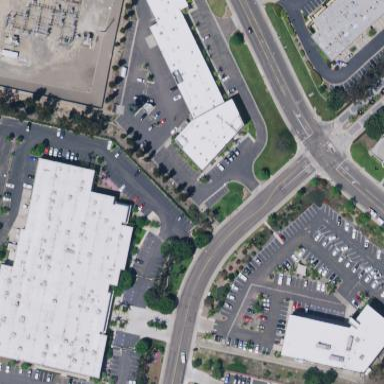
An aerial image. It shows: Industrial building.